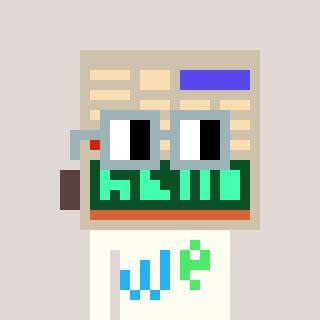
a pixel art character with square dark gray glasses, a calculator-shaped head and a grayscale-colored body on a warm background